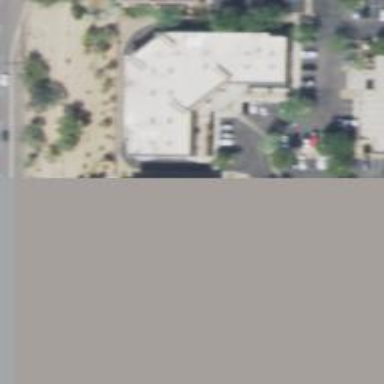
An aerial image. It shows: Healthcare clinic.